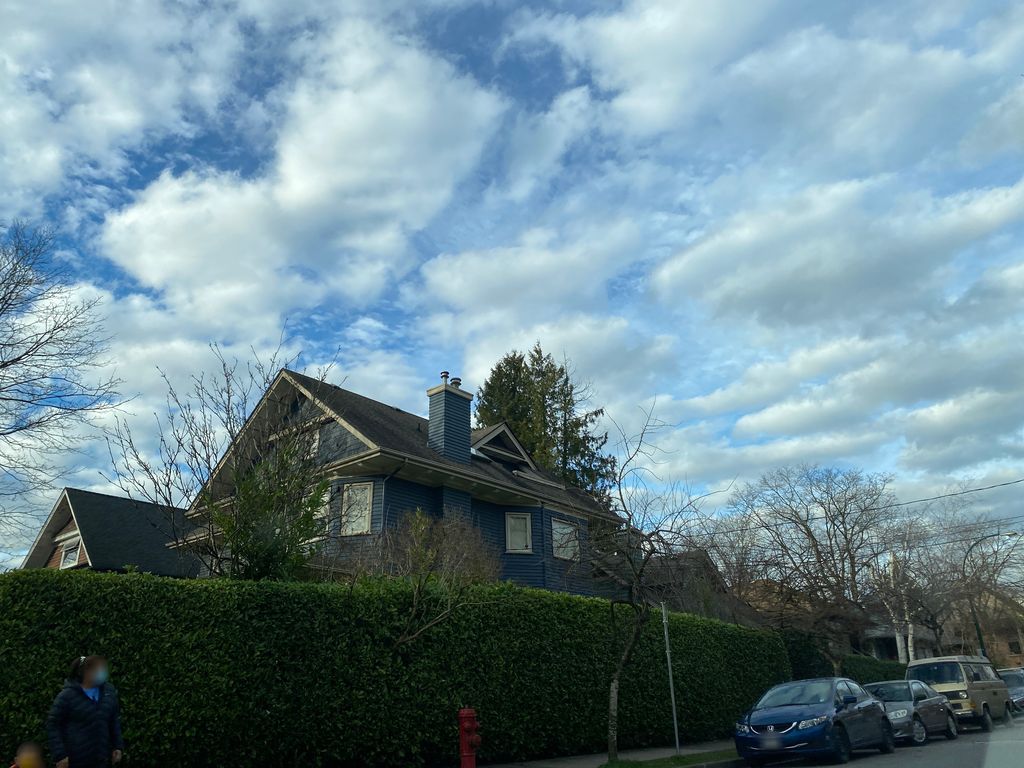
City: vancouver